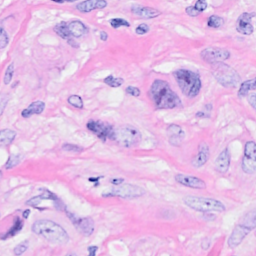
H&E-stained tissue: Breast